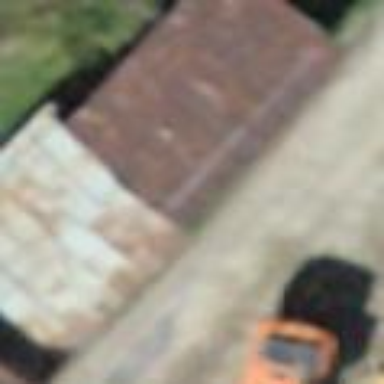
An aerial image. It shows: Shed.